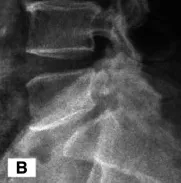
Typical images of Case 1. Lateral plain radiograph revealed Meyerding grade 1 spondylolisthesis (B).
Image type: radiology (x_ray)